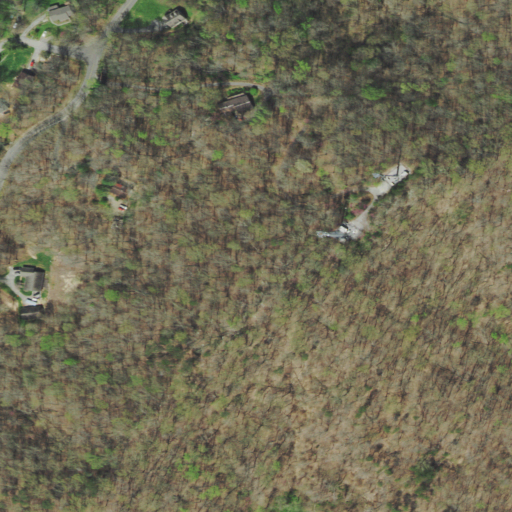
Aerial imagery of ridge(s) in Tennessee named Lost Ridge containing deciduous forest, open development, low intensity development, and mixed forest